Field crop: tomato
Growth stage: 2
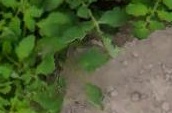
Species: tomato